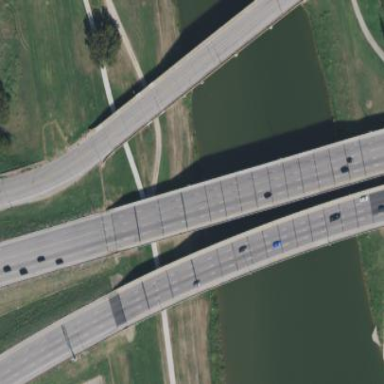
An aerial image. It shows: Man-made bridge.